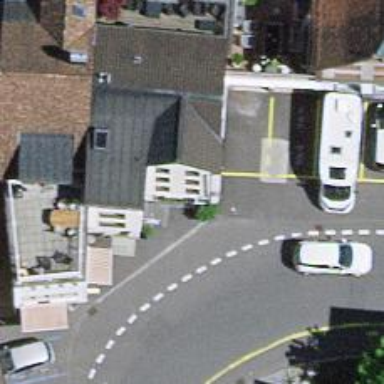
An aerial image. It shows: Restaurant.